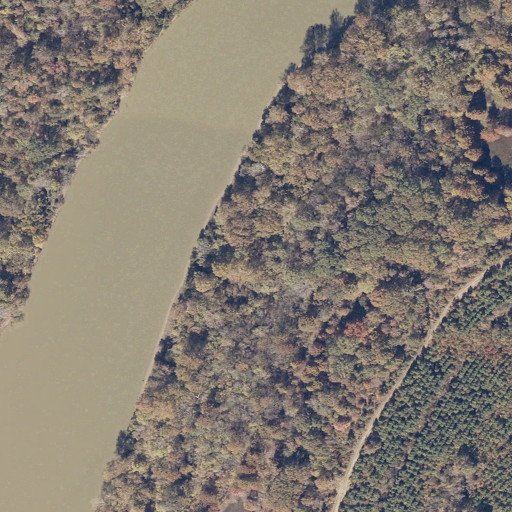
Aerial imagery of bar in Alabama named Birdine Bar containing woody wetlands and open water